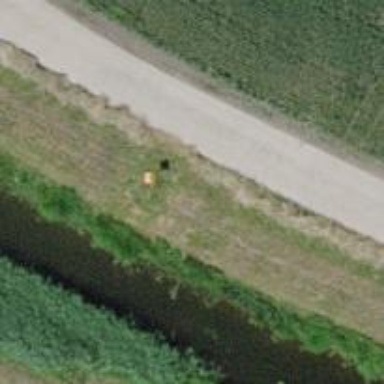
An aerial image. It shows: View of pole with roofed pipeline marker.